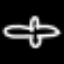
Label: airplane